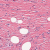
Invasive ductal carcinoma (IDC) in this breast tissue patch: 0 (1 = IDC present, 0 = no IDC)